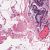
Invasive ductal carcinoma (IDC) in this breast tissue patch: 0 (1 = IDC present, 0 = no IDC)